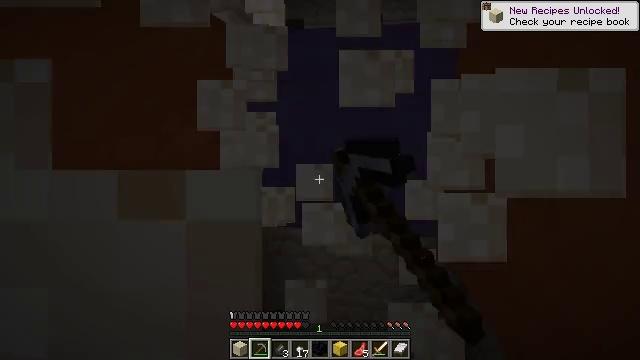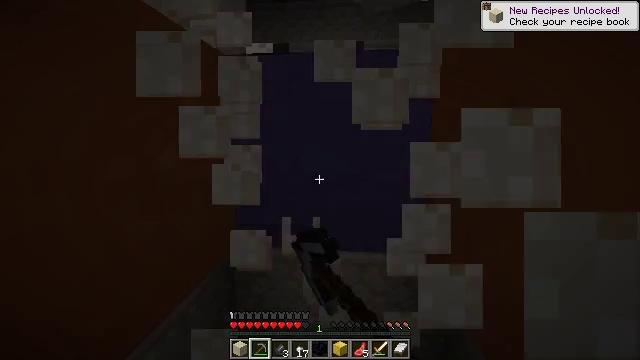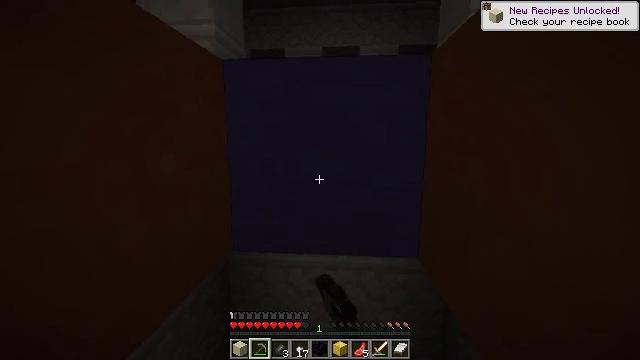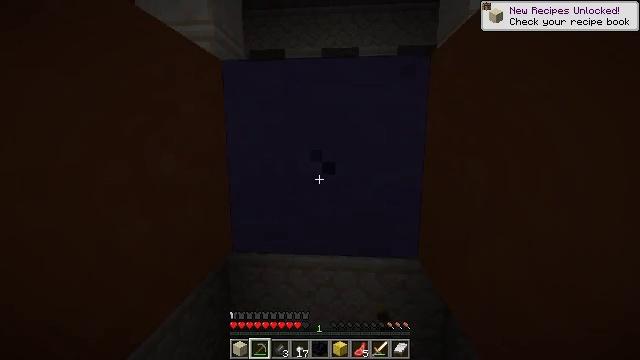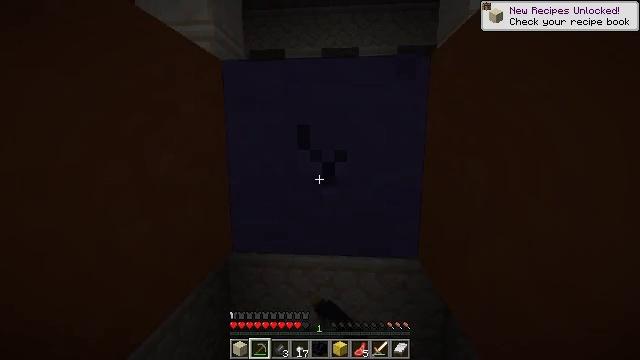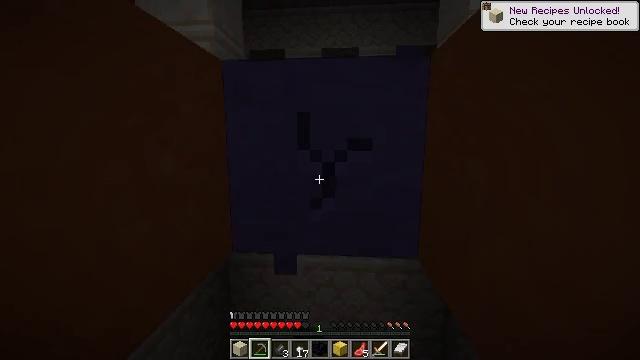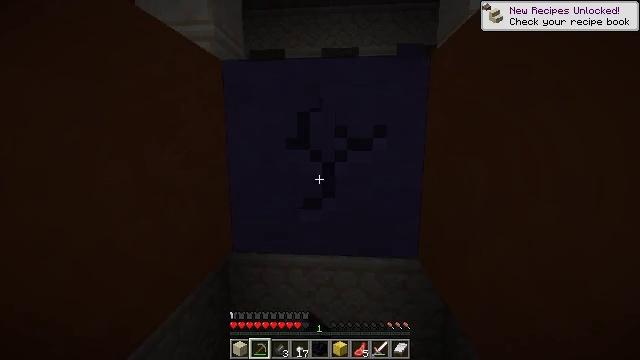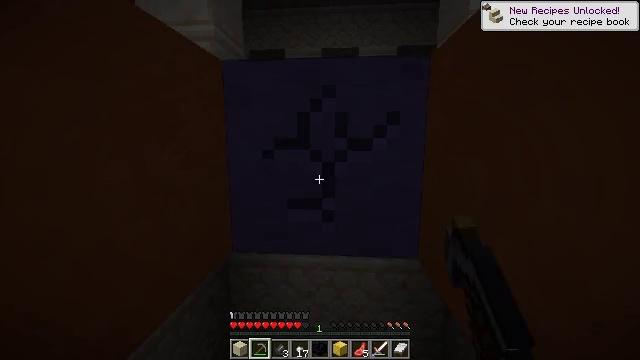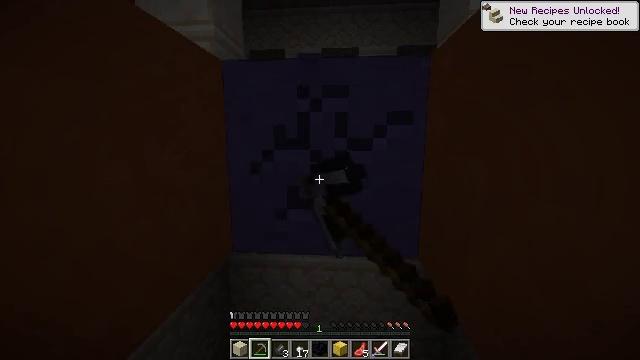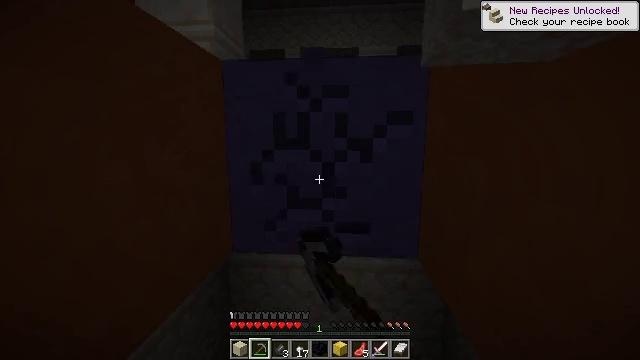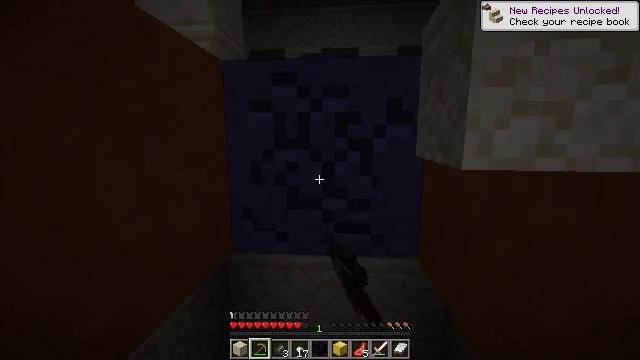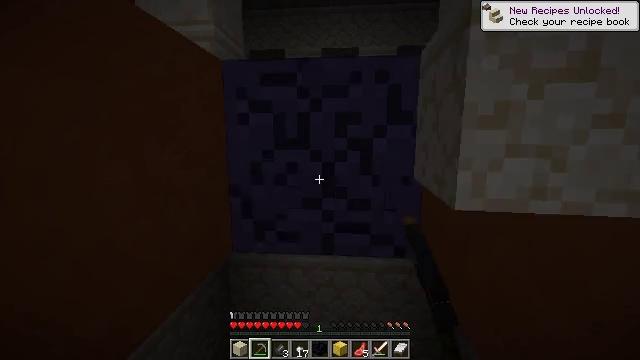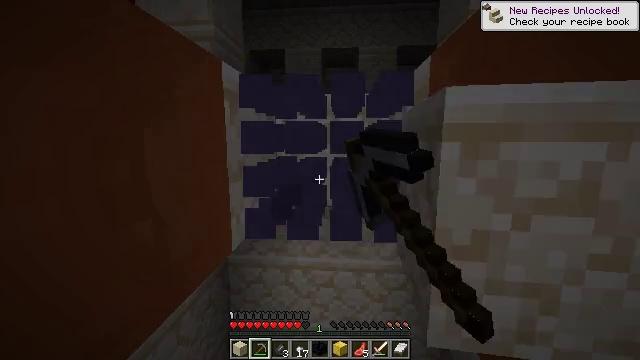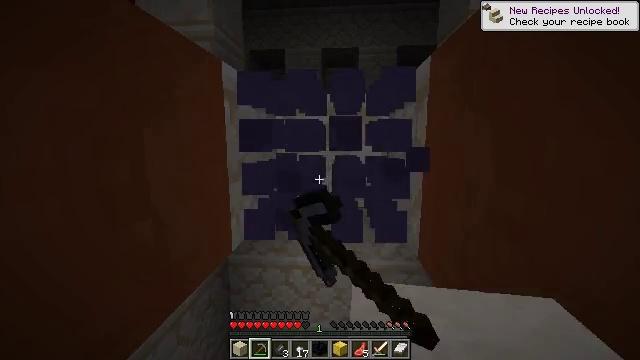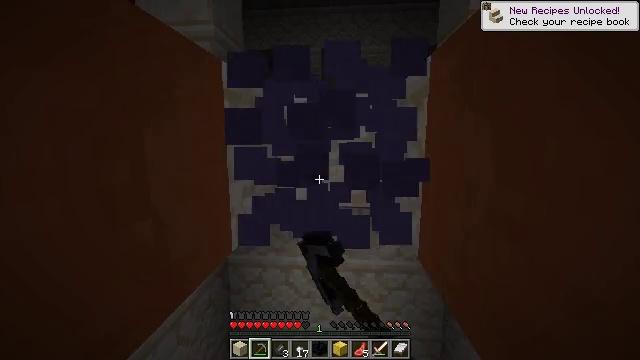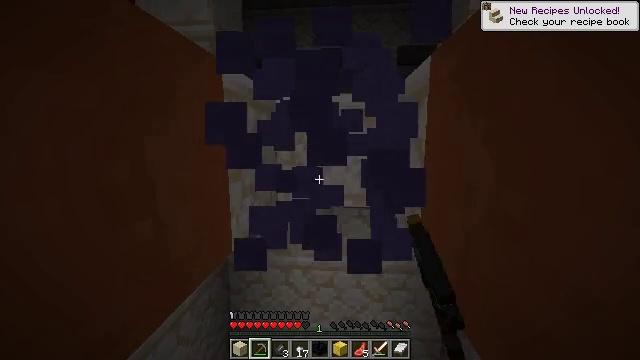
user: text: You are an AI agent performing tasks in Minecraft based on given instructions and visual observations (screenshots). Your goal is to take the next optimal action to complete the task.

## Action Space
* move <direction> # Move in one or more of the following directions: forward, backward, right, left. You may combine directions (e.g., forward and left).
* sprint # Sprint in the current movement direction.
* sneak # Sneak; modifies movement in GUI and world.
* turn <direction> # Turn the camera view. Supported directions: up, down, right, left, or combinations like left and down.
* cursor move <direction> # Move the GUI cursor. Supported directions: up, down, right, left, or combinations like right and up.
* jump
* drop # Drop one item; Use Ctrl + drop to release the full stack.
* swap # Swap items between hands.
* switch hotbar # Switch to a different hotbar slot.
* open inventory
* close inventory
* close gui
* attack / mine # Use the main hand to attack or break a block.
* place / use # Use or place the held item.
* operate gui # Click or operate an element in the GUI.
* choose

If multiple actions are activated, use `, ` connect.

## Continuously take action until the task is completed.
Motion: motion action
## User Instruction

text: Remove blue terracotta to use elsewhere.
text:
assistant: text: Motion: turn right and up, attack / mine
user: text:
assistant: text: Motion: attack / mine
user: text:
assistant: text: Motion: attack / mine
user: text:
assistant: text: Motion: attack / mine
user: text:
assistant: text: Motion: attack / mine
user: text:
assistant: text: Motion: attack / mine
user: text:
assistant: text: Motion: attack / mine
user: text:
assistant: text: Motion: attack / mine
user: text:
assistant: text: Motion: attack / mine
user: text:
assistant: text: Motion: attack / mine
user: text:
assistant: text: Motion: attack / mine
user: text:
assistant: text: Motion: attack / mine
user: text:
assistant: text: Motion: attack / mine
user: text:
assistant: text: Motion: attack / mine
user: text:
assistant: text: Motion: attack / mine
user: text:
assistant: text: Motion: attack / mine
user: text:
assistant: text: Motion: no_op